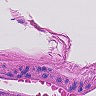
Metastatic tissue present: no